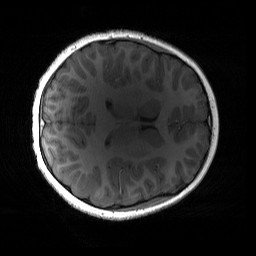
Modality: T1w
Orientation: axial
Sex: male
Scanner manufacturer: siemens
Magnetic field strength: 3 T
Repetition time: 1.9 s
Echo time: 0.00243 s